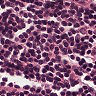
Metastatic tissue present: no